Question: My xcode project has two repositories listed under the Source Control menu. One of them is a repository from an old project and should not be associated with the current project. However, I can not figure out how to remove it from the project.
NOTE: I have already removed this repository from Organizer.

Any help would be greatly appreciated.
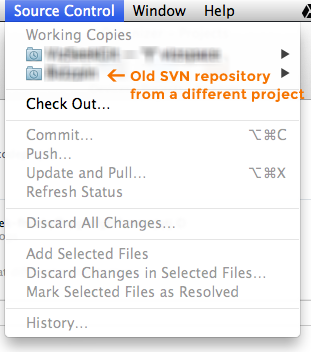
Answer: I did this by manually editing the '.xccheckout' file.
Here are the steps that should work for you:
1. quit Xcode, and make a backup of your project file.
2. in the Finder, right-click on your project file and select "Show Package Contents"
3. right-click on the project.xcworkspace file, and select "Show Package COntents"
4. in the folder named xcshareddata, there is a file with the extension .xccheckout (it should have the same name as your main project file, but with the .xccheckout extension)
5. make a backup of this file
6. open the .xccheckout file in your favorite plain-text editor - this is a plist.
7. find the IDESourceControlProjectWCConfigurations key, and look for the <dict> that has the name of the repository that you want to remove.
8. in the same <dict> there is a key IDESourceControlWCCIdentifierKey whose value contains an identifier that looks like a UUID - this string identifies the repository.
9. search the entire file for key/string pairs that have the ID as the key. delete all these pairs.
10. delete the <dict>
11. save the file
12. re-open the project in Xcode, and make sure everything is good.
If it is still showing up, make sure that none of the files in your project are located in the directory of the old repository (via an absolute file reference). You can investigate this by opening up the main file 'project.pbxproj', which is inside your project file.
You can also test this out by temporarily renaming the root folder (in the Finder) of the old repository, and if the repository no longer shows up in the Source Control menu, then you have a file in your project that is located in that old repository.